Interaction volume radius: 10 \u00c5
Interaction volume height: 10 \u00c5
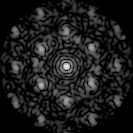
Disorder parameter: 0.5025